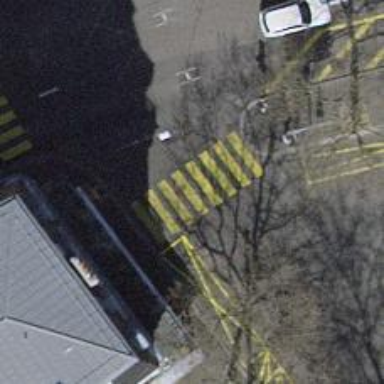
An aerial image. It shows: Crossing with traffic signals.